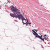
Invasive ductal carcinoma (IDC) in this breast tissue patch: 0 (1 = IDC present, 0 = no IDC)